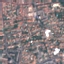
Land use / land cover class: Residential